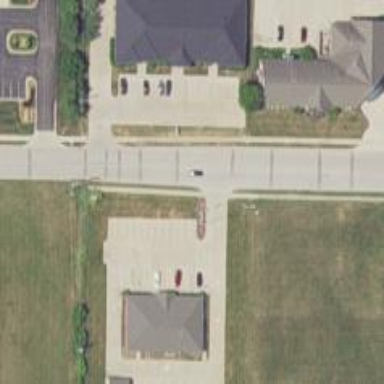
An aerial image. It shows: Residential road with asphalt surface. There is sidewalk on the left side.